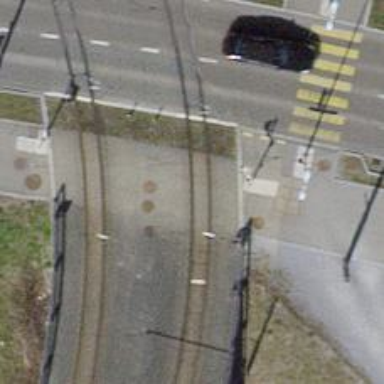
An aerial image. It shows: Railway crossing with traffic signals. The crossing has full barriers.